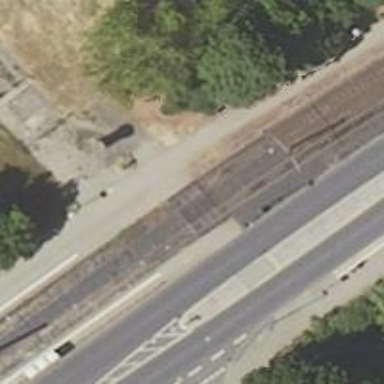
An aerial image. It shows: Tram crossing on the railway.